Field crop: maize
Growth stage: 2
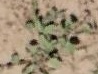
Species: convolvulus